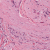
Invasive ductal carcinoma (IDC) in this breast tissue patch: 1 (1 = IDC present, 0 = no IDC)